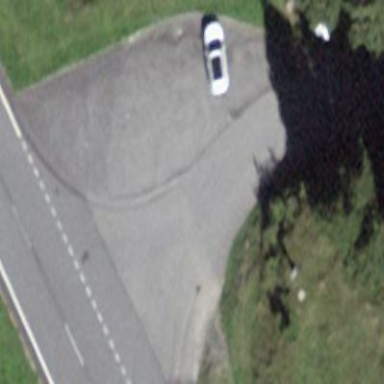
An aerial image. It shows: Parking area.